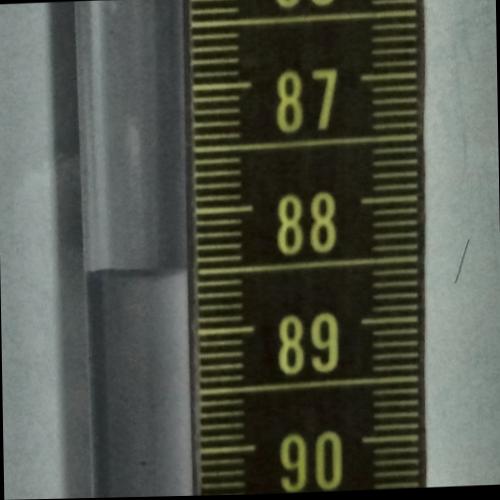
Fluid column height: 88.5 cm